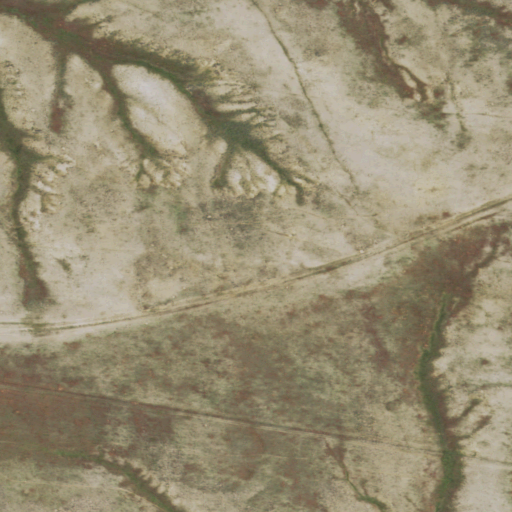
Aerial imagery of ridge(s) in Wyoming named Box Creek Divide containing shrub and grassland